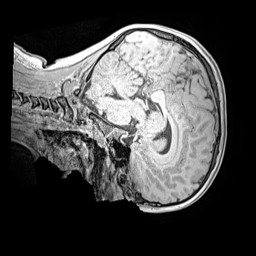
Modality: MP2RAGE
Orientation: sagittal
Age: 11
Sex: male
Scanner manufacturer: siemens
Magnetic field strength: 3 T
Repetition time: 4 s
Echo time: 0.00299 s